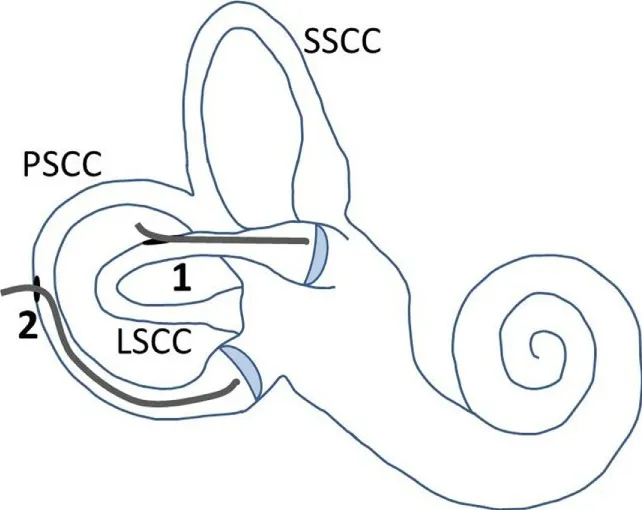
Illustration of electrode placement and fenestrations in the semicircular canals. The LSCC and PSCC were fenestrated at points away from their ampullae. The electrode was first inserted into the LSCC, up to the cupula (1). After removal of the electrode out of this canal, it was inserted into the PSCC, up to the cupula (2). Abbreviations: SSCC, superior semicircular canal; LSCC, lateral semicircular canal; PSCC, posterior semicircular canal.
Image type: radiology (x_ray)